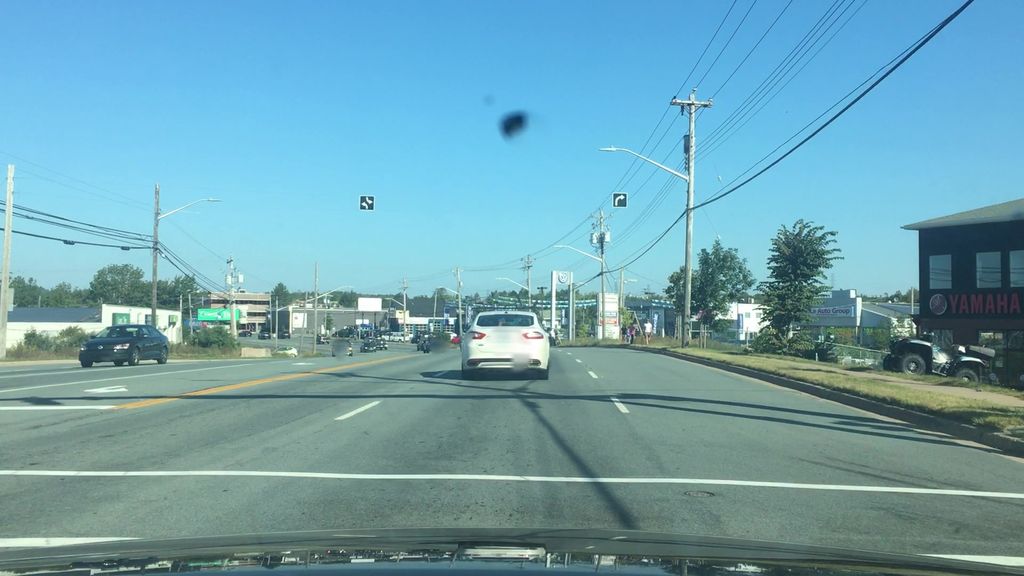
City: halifax